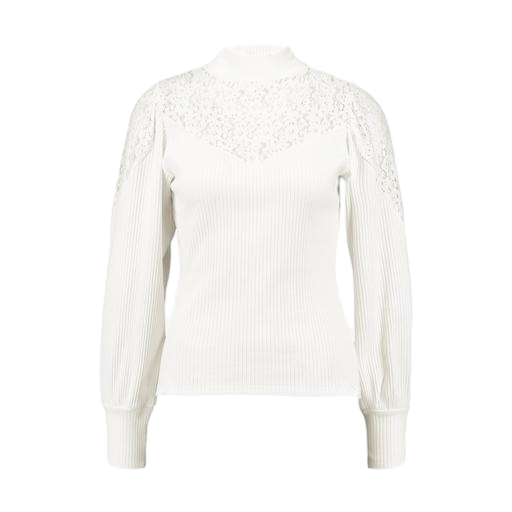
white high-neck lace-panel, long sleeve lace, white polo-neck top, white background